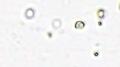
Label: Phaeocystis